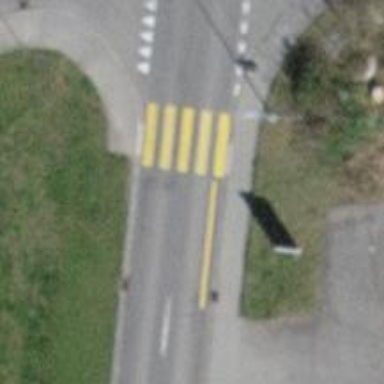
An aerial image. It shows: Marked zebra crossing on the road.